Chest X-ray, AP view. Patient: 24 years old, sex M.
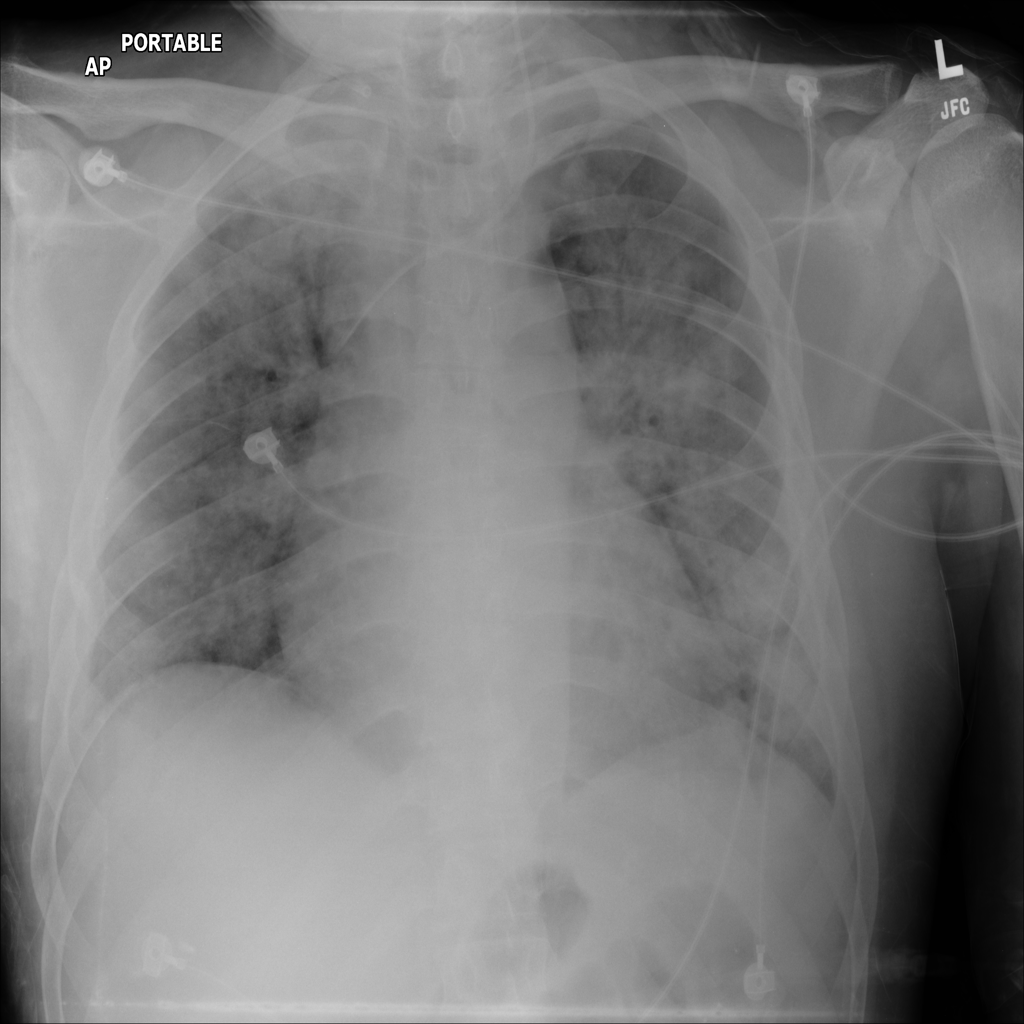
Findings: Infiltration